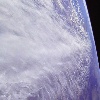
Label: cloud